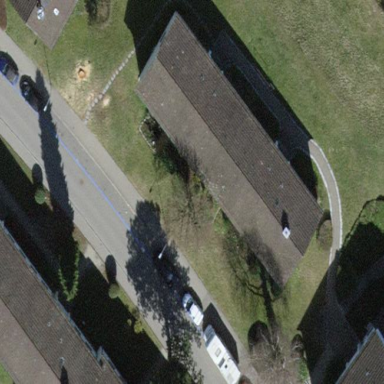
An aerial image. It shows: Image showing building with apartments.